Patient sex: M
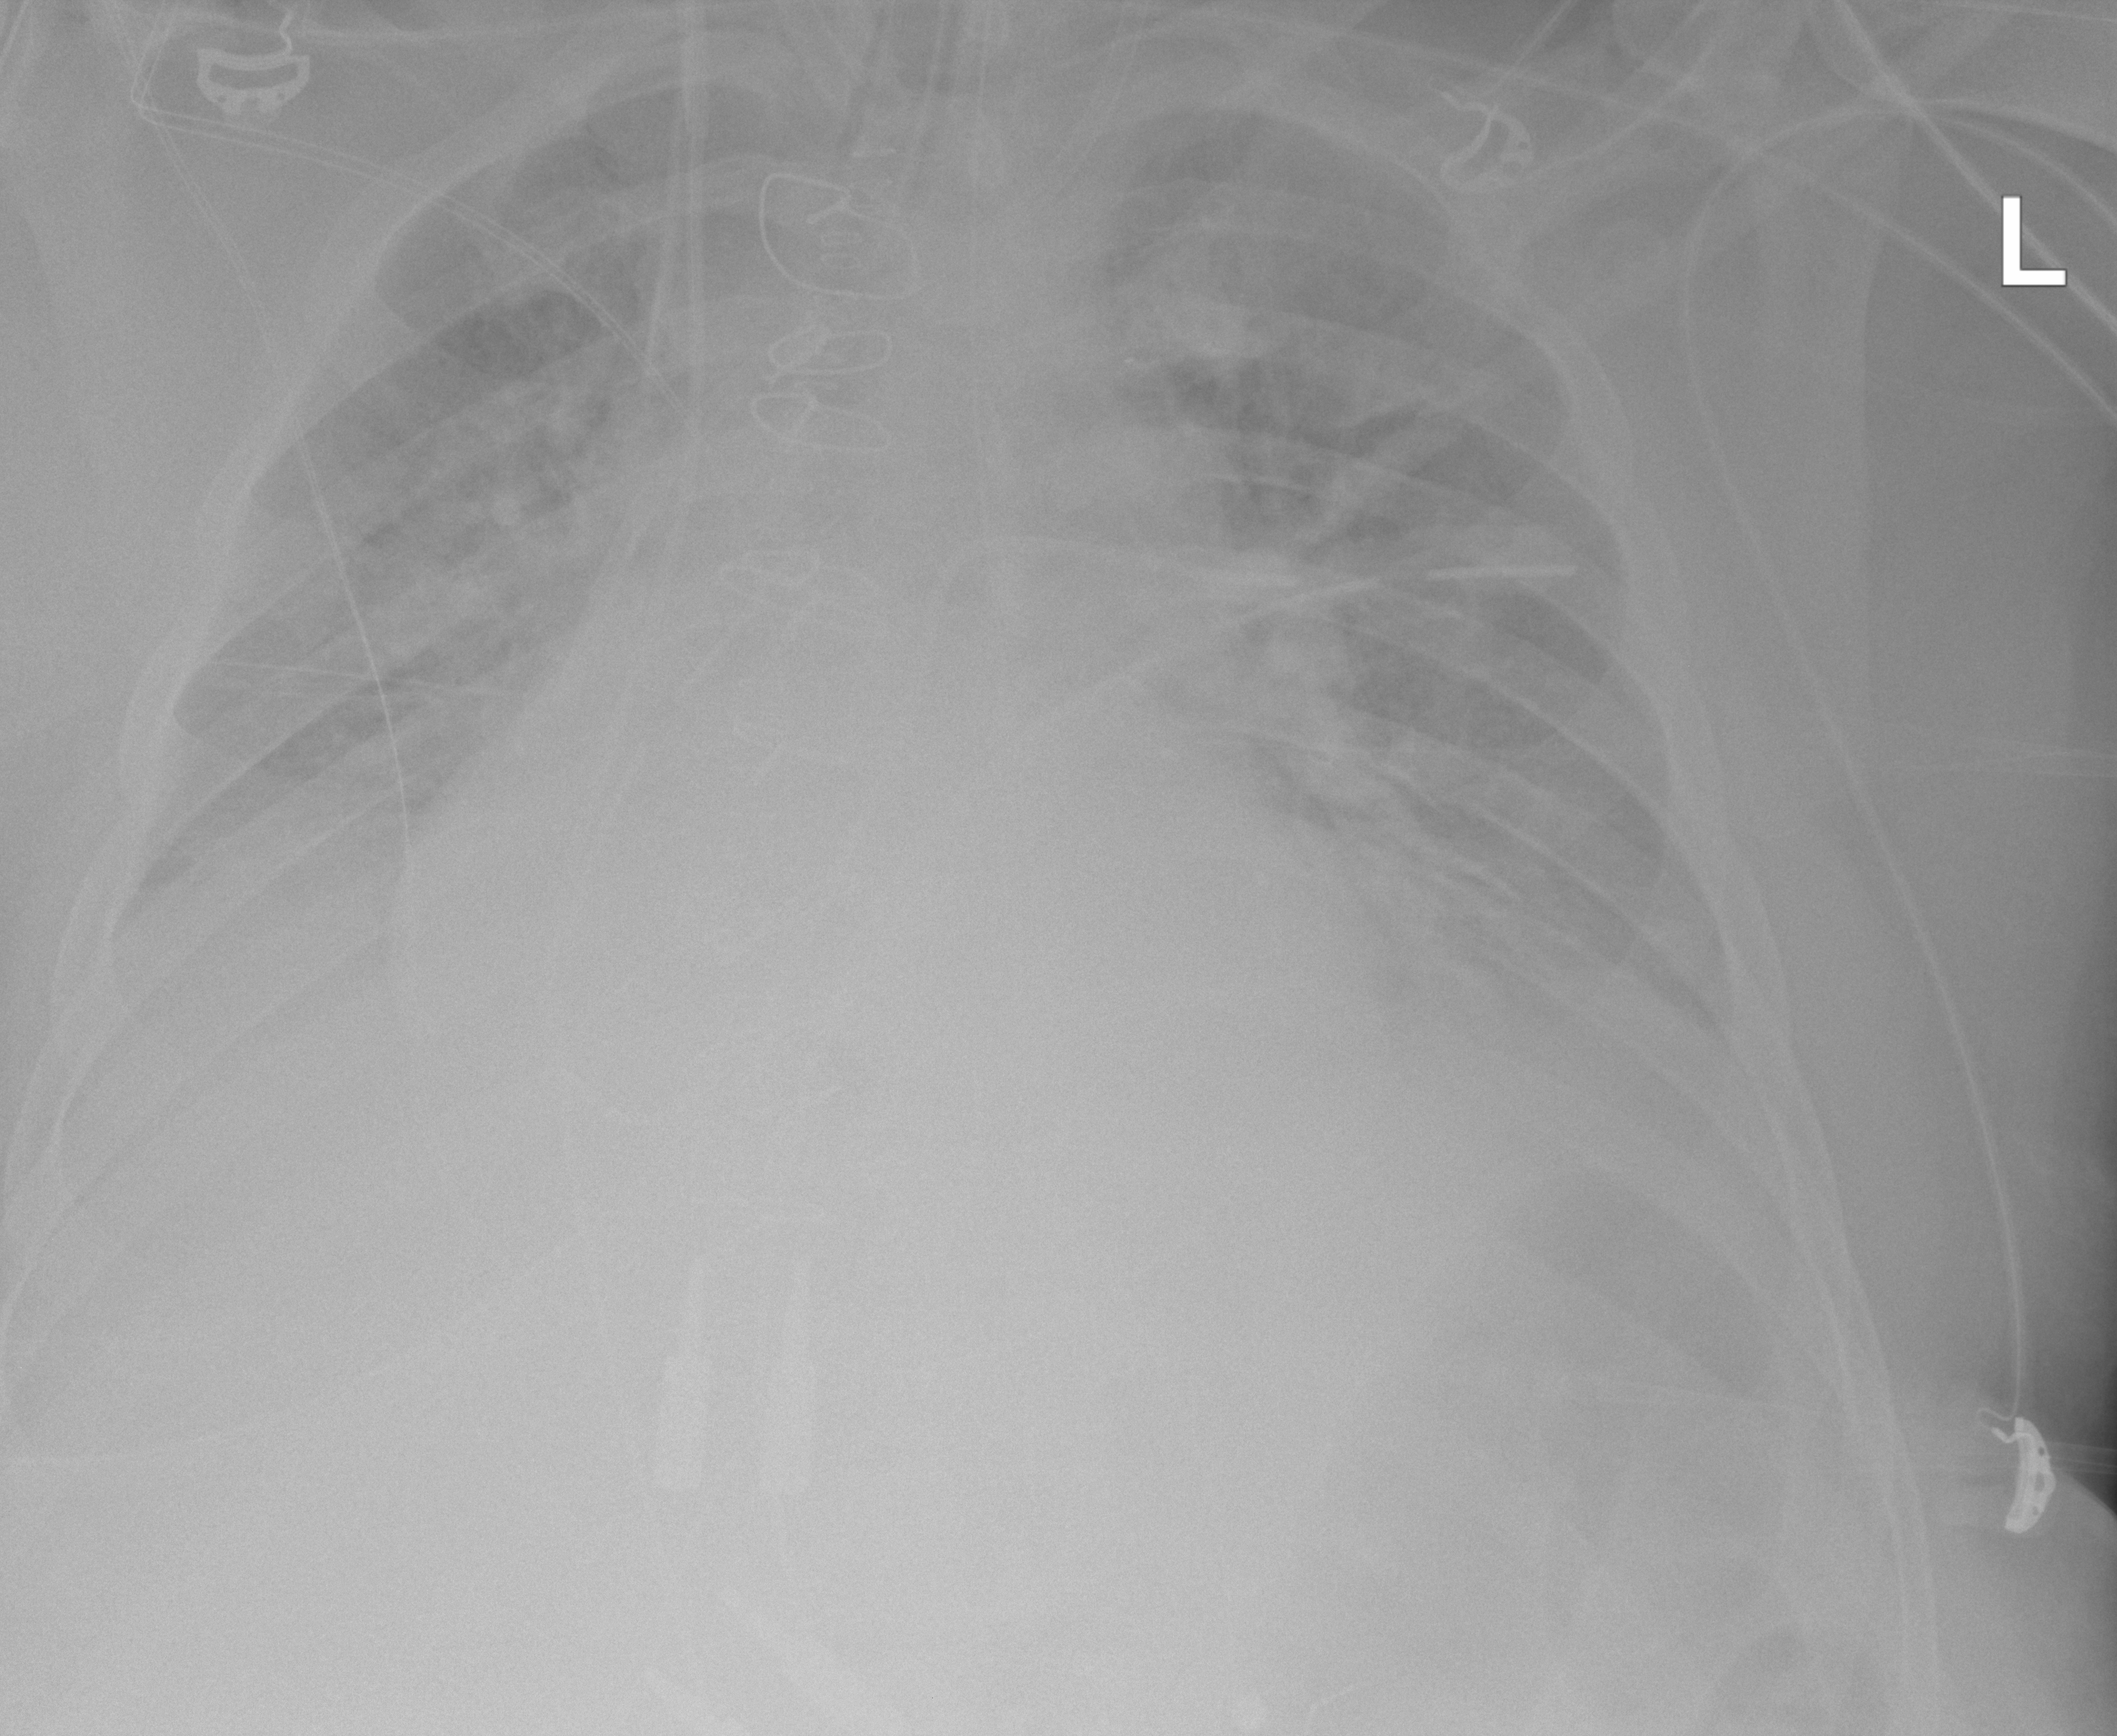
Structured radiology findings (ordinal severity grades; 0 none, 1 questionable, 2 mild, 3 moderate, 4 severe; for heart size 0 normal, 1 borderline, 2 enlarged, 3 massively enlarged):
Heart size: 2
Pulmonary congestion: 2
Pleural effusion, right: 2
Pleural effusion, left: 2
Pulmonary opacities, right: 0
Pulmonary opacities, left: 1
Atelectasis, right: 2
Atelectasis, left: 2